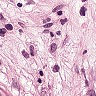
Metastatic tissue present: yes